Question: What is the website domain?
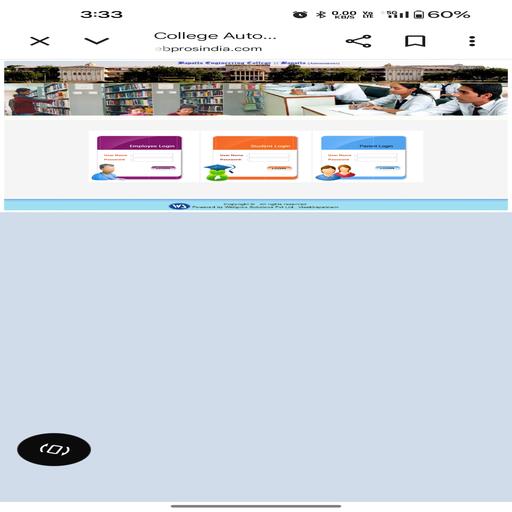
Answer: bprosindia.com